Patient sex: M
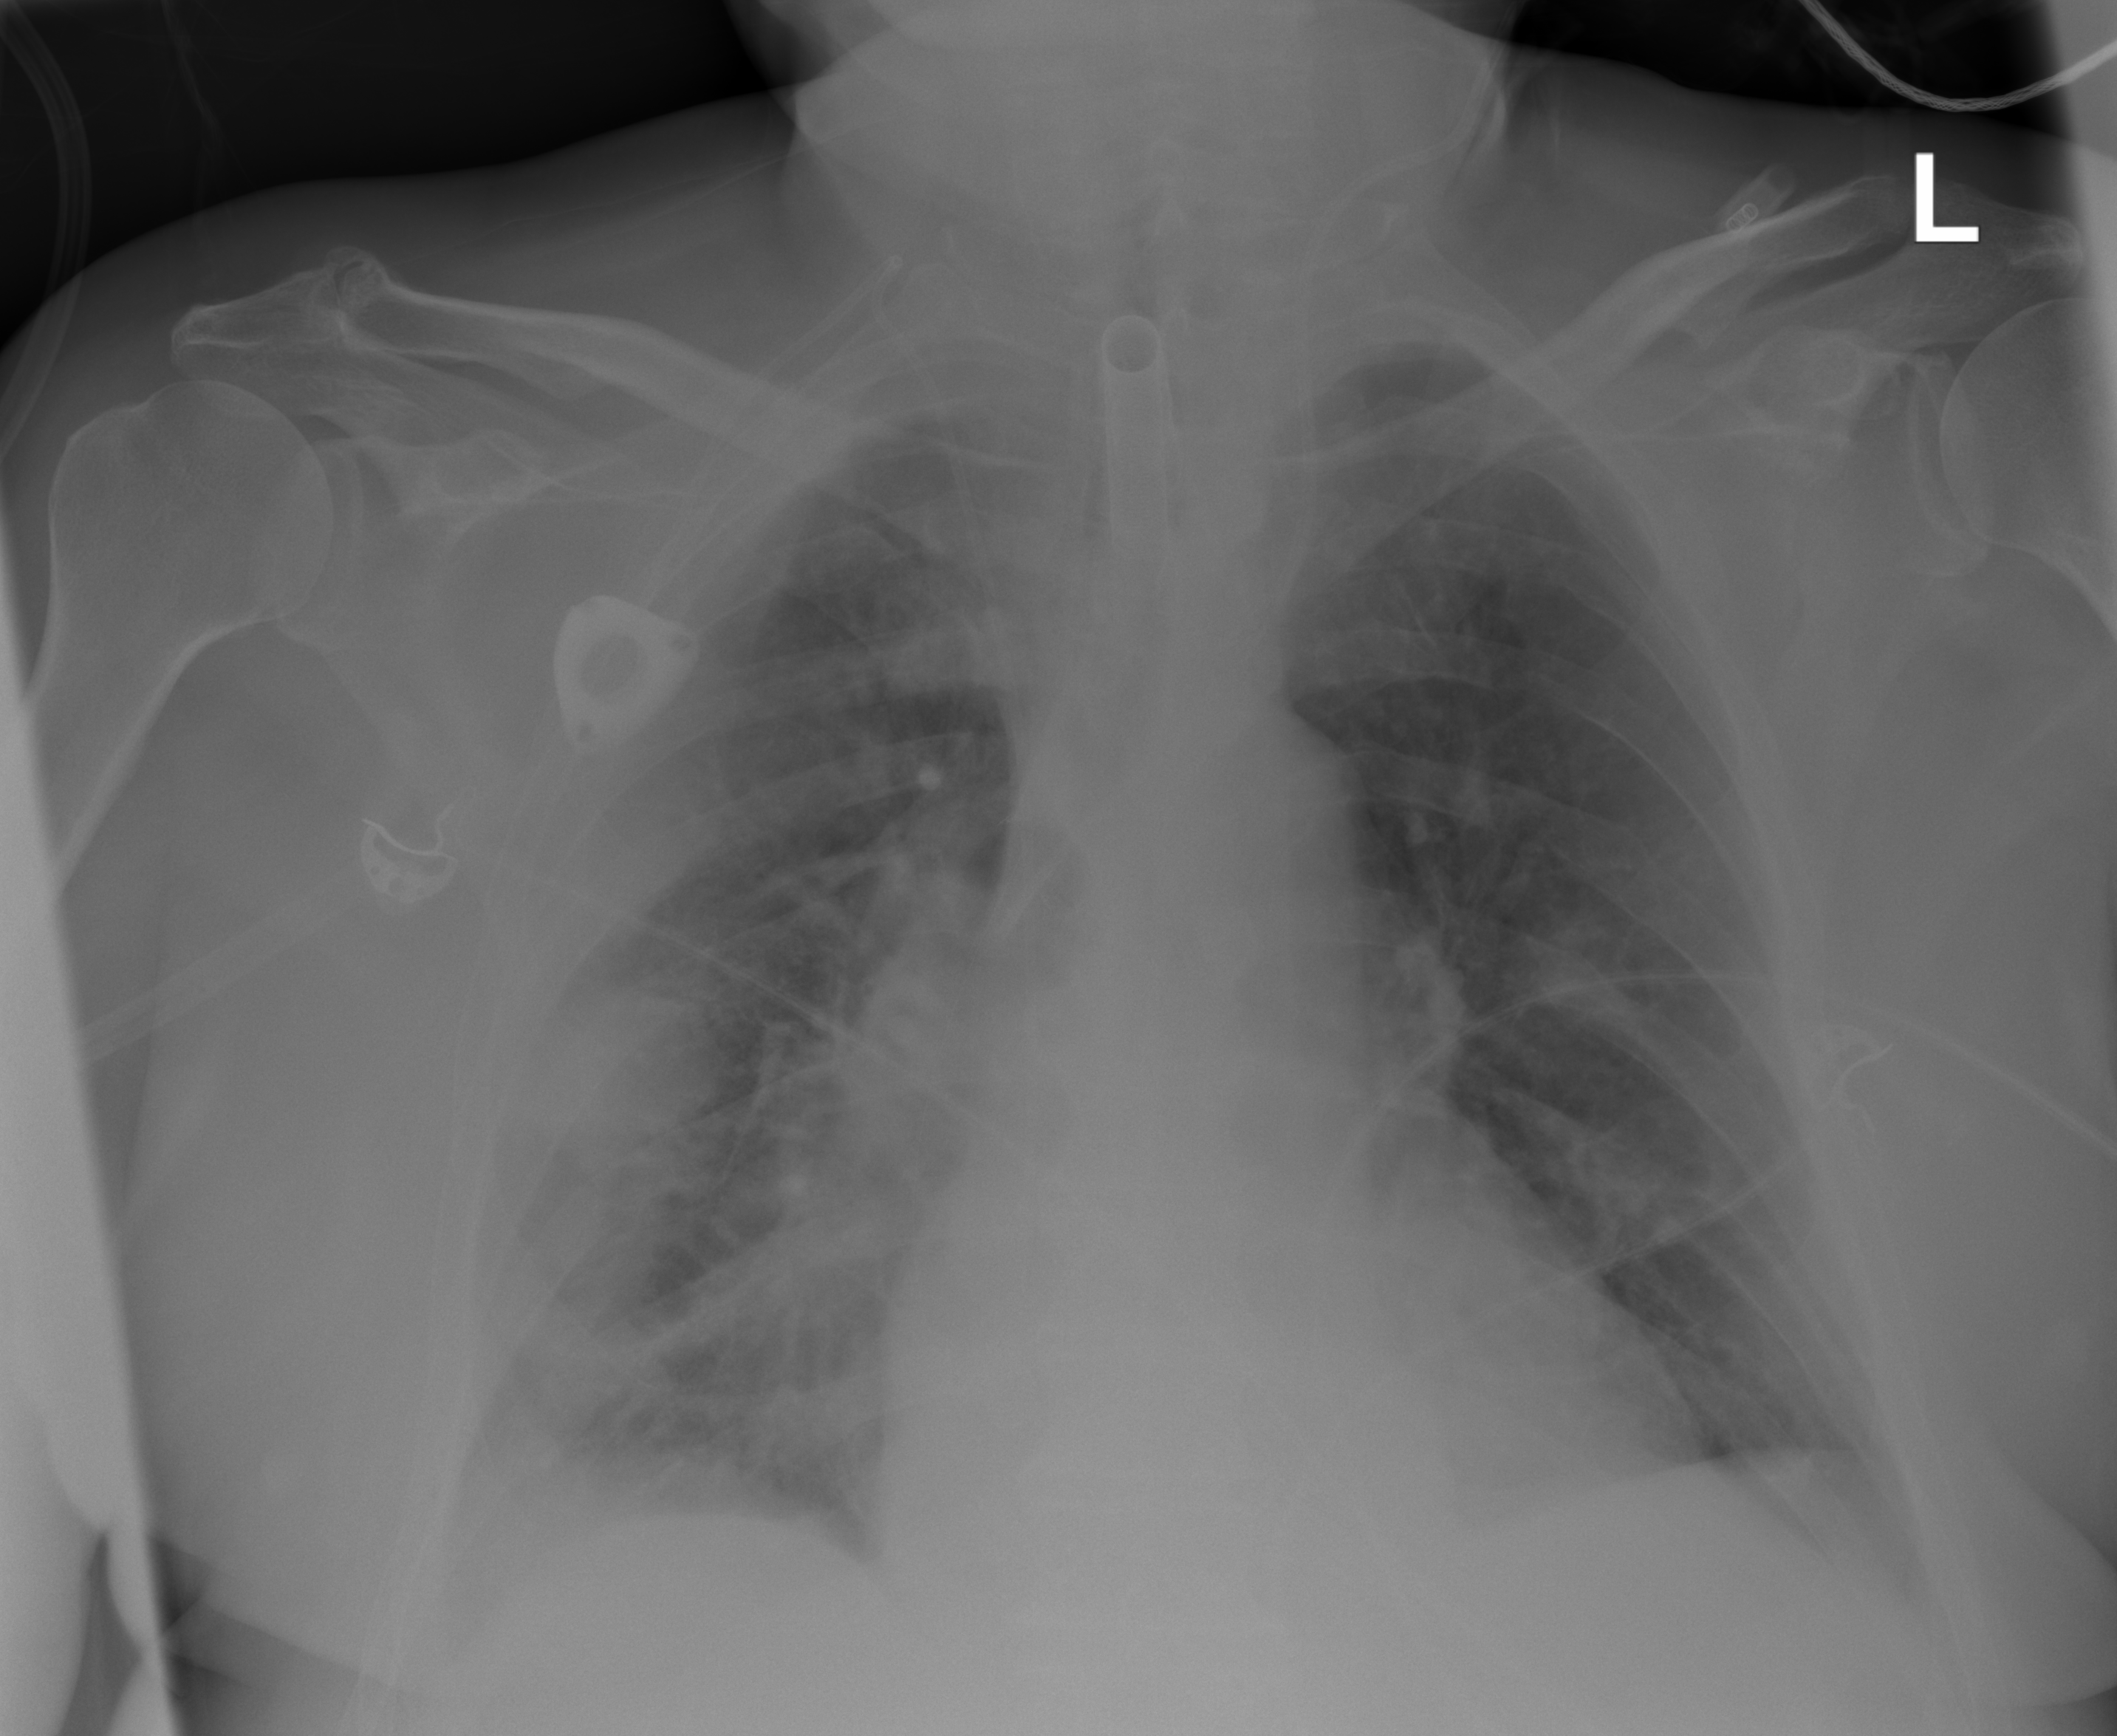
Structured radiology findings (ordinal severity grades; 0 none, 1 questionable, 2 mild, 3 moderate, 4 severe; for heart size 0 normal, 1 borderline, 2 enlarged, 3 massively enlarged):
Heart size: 2
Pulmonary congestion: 1
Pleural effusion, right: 3
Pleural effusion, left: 2
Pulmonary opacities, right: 2
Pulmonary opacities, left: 1
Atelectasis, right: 2
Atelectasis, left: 2